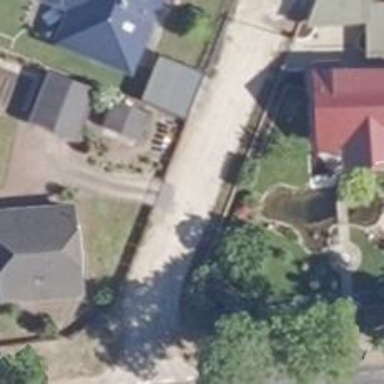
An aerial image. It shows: Residential road without sidewalk.